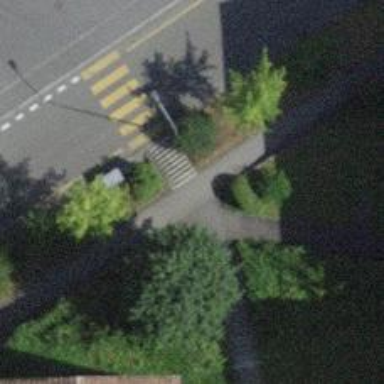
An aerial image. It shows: Road with steps.